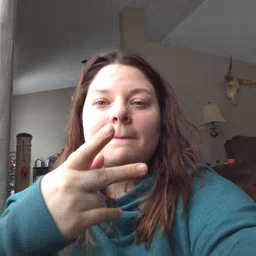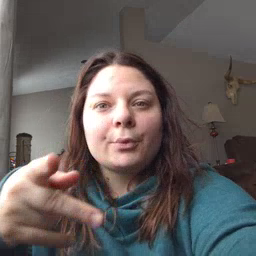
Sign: pool